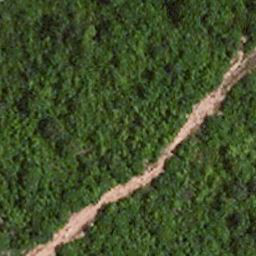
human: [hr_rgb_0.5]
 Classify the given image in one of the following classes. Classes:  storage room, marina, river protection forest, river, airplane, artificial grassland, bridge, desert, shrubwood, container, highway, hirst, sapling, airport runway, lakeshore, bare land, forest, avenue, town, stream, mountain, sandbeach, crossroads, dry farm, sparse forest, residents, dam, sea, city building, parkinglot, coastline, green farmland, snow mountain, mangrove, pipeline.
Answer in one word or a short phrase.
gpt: avenue